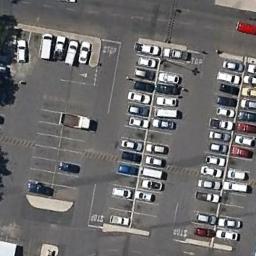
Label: parking_lot